Question: Assignment: Write a function that assumes the UPC code is an audio/video product, and returns a string indicating which product it is. this is the last function i have to write for this lab and I'm having trouble figuring out how to return a character array from this function. Barcode array is a 12 digit upc code entered by the user and the 10 space in the array indicated which type of media it is. After checking what the digit is, I want to return the indicated character array back to main to be printed.
'''
char *getAudioVideoProductString(int barcodeArray[12]);
int main()
{
int barcodeArray[12];
do{
printf("
Enter UPC code: ");
for(i = 0; i < 12; i++)
{
scanf("%d", &barcodeArray[i]);
}
avstring = getAudioVideoProductString(barcodeArray);
for(a = 0; a != ''; a++)
{
printf("%c", avstring[a]);
}
printf("
Add another UPC code [1 = add, 0 = quit]
");
scanf("%d",&end);
}while(end !=0);
return EXIT_SUCCESS;
}
char *getAudioVideoProductString(int barcodeArray[12])
{
int i;
if (barcodeArray[10] == 1)
{
char b[] = "12"\ LP or Single";
int lengthb = strlen(b);
char a[] = malloc(sizeof(char)*100);
for (i = 0; i < lengthb; i++)
{
a[i] = b[i];
}
}
if (barcodeArray[10] == 0| barcodeArray[10] == 3| barcodeArray[10] == 6)
{
char b[] = "Unassigned Audio Format";
int lengthb = strlen(b);
char a[] = malloc(sizeof(char)*100);
for (i = 0; i < lengthb; i++)
{
a[i] = b[i];
}
}
return a;
}
'''
When I compile the program I get these errors:

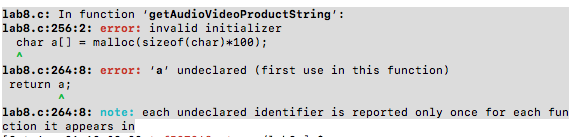
Answer: '''
char a[] = malloc(sizeof(char)*100); //-<< wrong a is not the pointer only the array
char *a = malloc(sizeof(char)*100); // -<< correct. you need the pointer to assign the address of the allocated memory
'''
I think you need to read a bit about the arrays and pointers. Here on the SO are many topics about them. Just search.
PS
if you need the array:
'''
char a[100];
'''